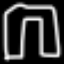
Label: pants